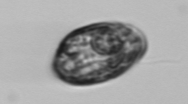
Label: Katodinium_or_Torodinium